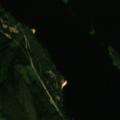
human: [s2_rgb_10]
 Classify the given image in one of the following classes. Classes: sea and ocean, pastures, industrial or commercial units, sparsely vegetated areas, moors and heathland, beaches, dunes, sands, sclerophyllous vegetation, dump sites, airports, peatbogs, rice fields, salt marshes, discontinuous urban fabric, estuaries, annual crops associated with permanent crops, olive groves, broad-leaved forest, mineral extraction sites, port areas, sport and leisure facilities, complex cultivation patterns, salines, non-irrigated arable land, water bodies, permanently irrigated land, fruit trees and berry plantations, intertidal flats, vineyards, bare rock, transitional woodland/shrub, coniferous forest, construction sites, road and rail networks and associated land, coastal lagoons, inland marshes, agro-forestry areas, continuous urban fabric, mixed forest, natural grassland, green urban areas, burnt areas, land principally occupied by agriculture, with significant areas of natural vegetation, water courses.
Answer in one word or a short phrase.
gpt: coniferous forest, mixed forest, transitional woodland/shrub, water bodies